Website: walmart
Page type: cart
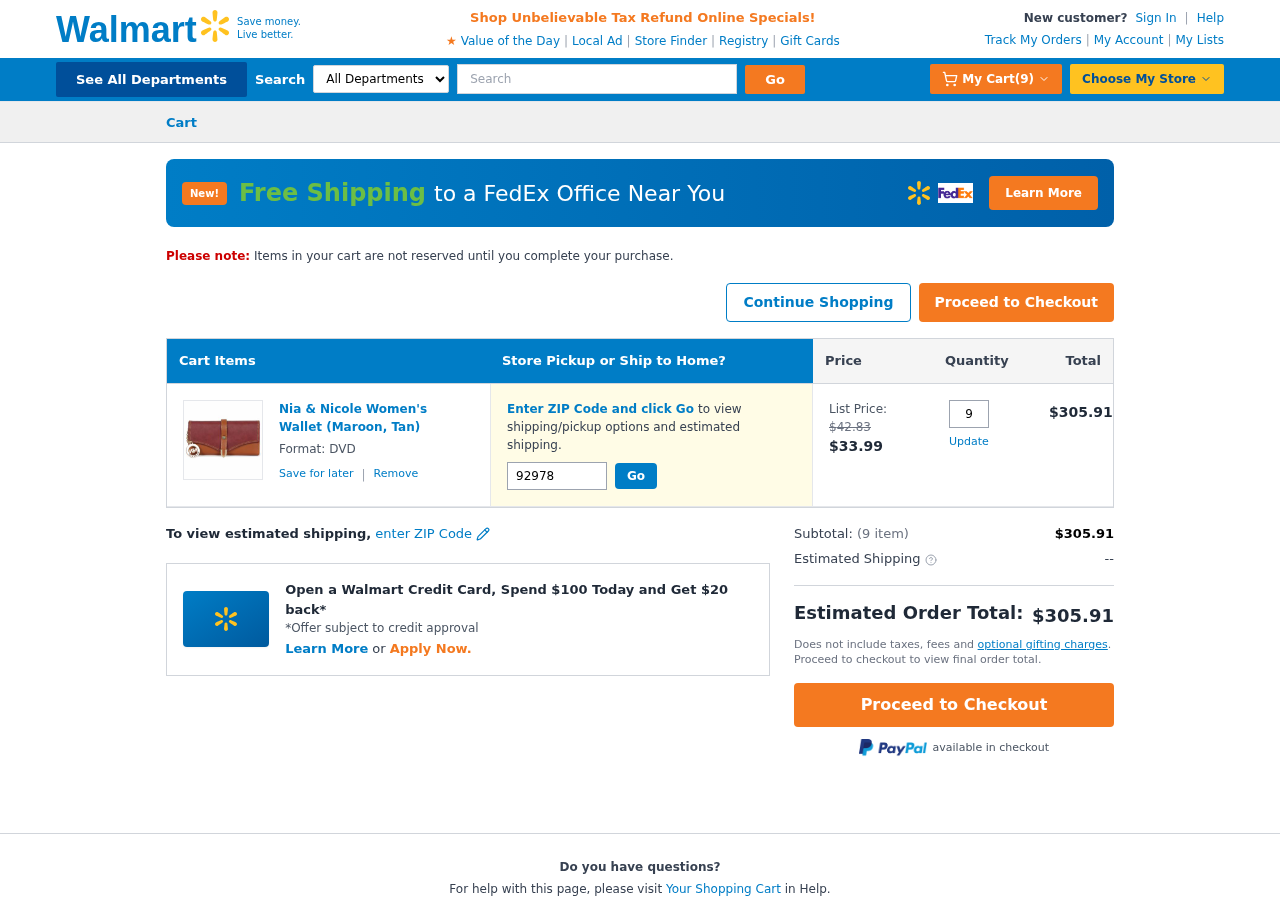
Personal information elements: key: PII_POSTCODE
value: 92978
Product elements: key: PRODUCT1_NAME
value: Nia & Nicole Women's Wallet (Maroon, Tan)
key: PRODUCT1_PRICE
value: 33.99
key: PRODUCT1_QUANTITY
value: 9
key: PRODUCT1_ORIGINAL_PRICE
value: $42.83
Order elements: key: ORDER_NUM_ITEMS
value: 9
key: ORDER_SUBTOTAL
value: $305.91
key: ORDER_TOTAL
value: $305.91
Search elements: key: HEADER_SEARCH
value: Search